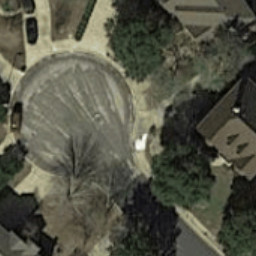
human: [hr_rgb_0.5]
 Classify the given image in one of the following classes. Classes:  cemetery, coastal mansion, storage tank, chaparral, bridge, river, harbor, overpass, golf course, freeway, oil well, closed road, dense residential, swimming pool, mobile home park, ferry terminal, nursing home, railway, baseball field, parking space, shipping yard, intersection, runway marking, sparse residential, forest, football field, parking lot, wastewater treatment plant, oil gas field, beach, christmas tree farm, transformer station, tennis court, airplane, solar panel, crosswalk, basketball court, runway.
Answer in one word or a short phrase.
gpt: closed road